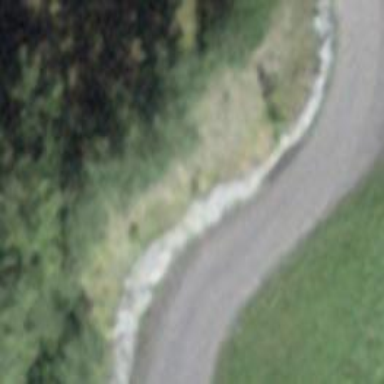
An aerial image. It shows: Retaining wall.